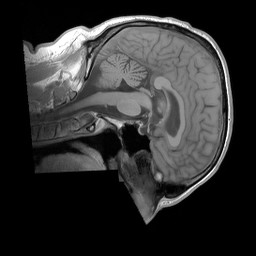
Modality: T1w
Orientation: sagittal
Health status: ill
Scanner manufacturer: siemens
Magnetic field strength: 3 T
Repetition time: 0.44 s
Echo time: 0.00266 s